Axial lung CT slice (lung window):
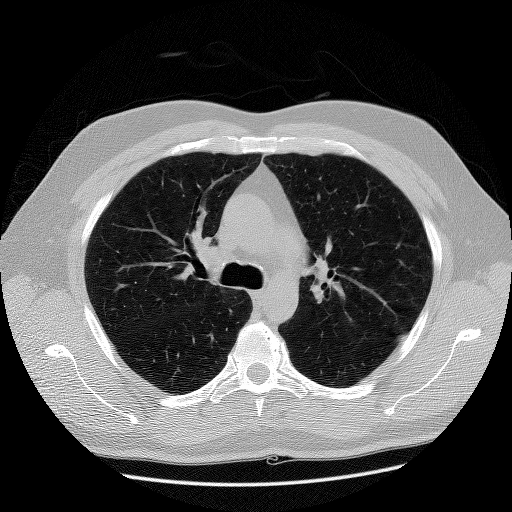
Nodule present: no